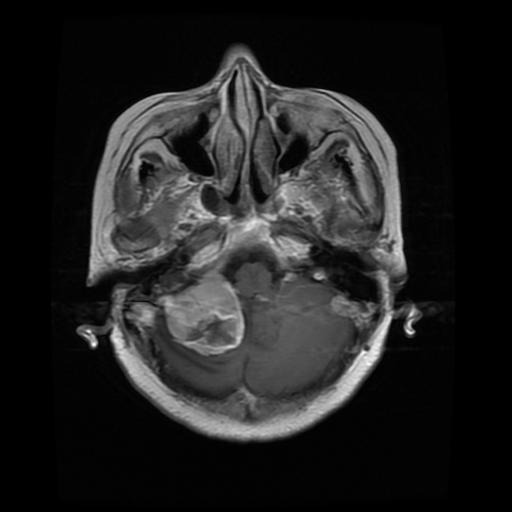
Label: meningioma